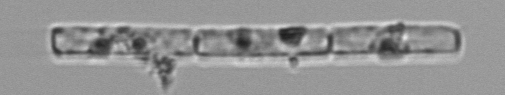
Label: Guinardia_delicatula